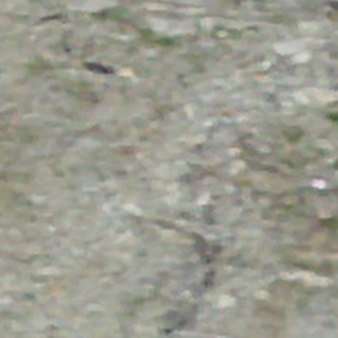
Label: other